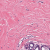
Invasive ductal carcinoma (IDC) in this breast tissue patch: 0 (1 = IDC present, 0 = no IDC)